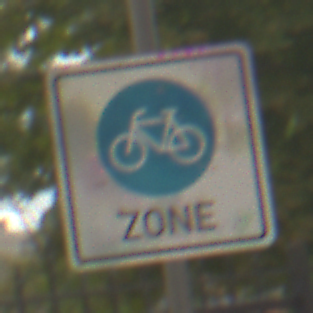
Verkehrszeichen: BeginnFahrradzone
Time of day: MorningAfternoon
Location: Outdoor (Urban)
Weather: Overcast
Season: NotSpecified
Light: Natural